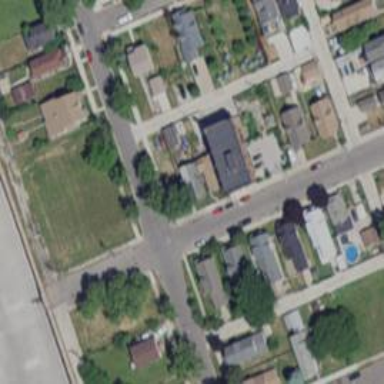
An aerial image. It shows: Alley classified as service road.